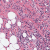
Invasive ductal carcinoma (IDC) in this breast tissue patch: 1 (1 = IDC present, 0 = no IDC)